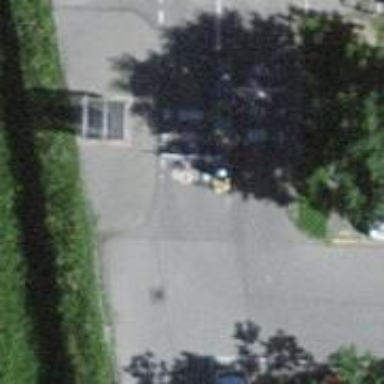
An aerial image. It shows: Lift gate barrier.